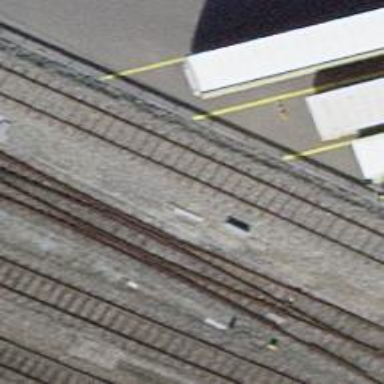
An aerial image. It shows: Railway switch.